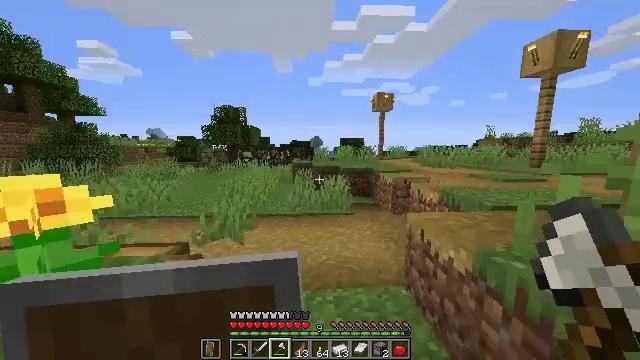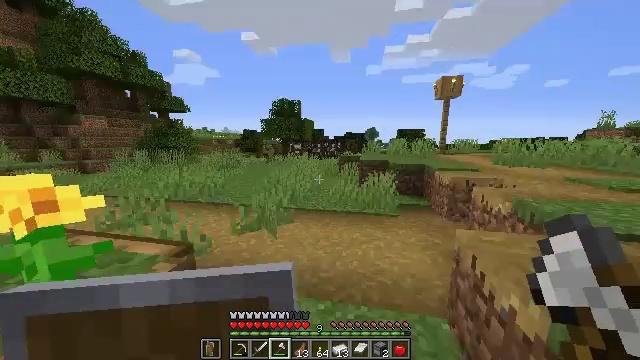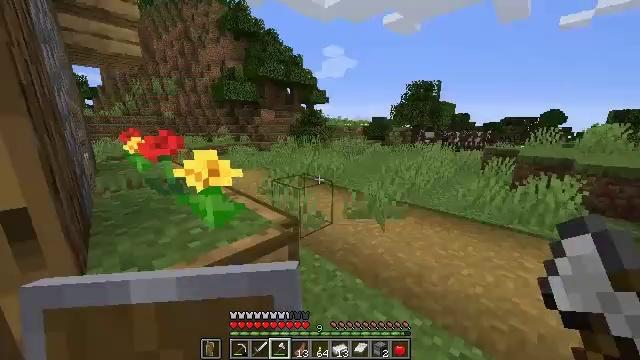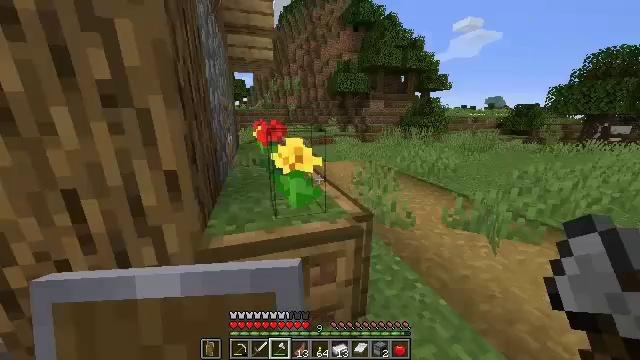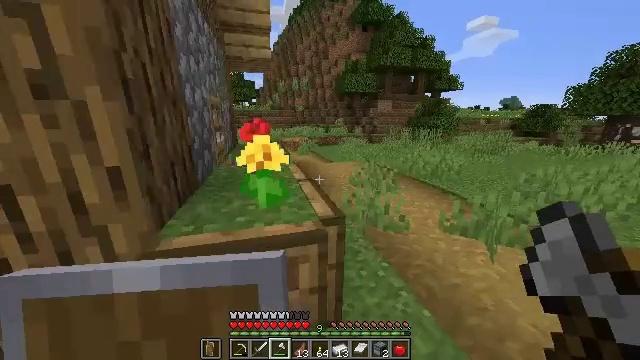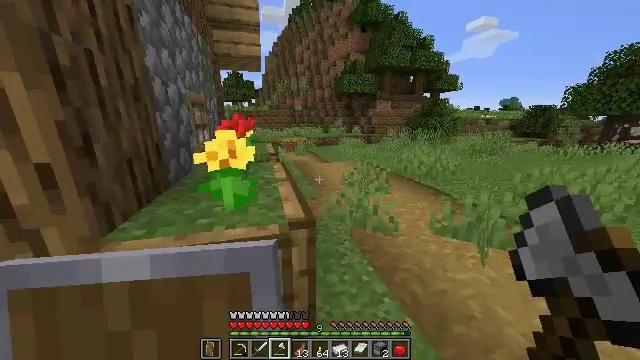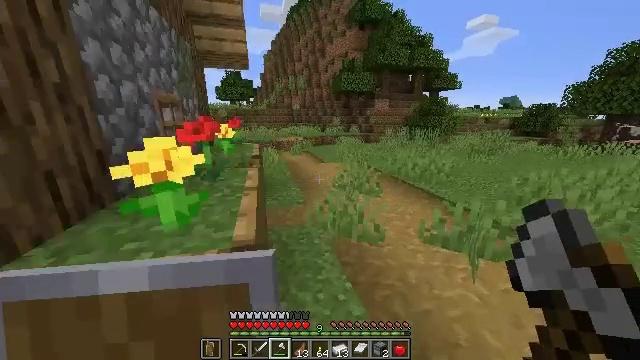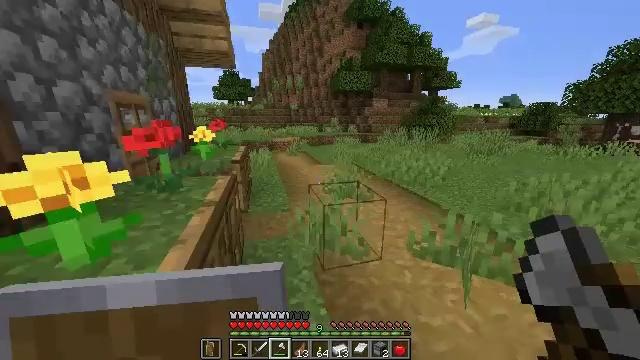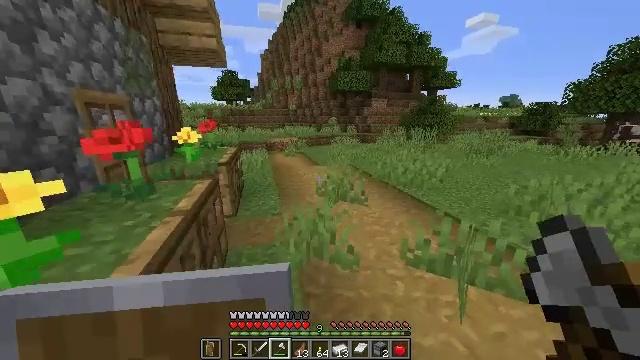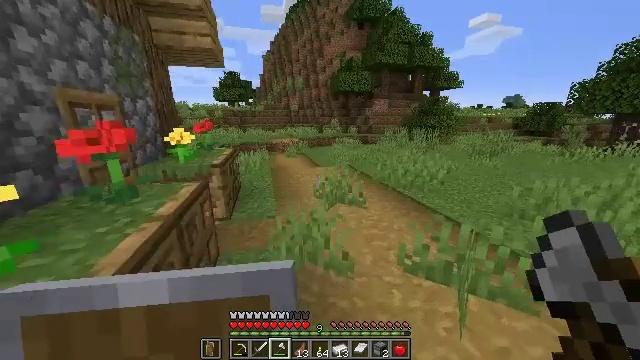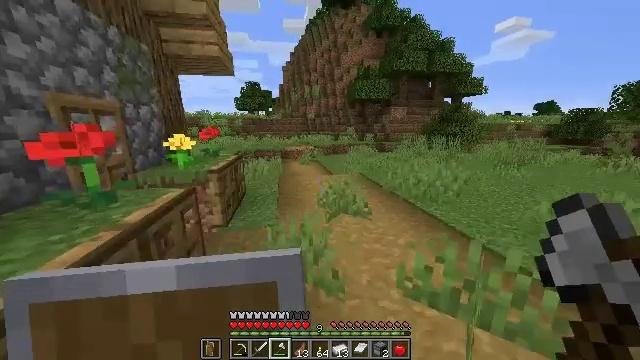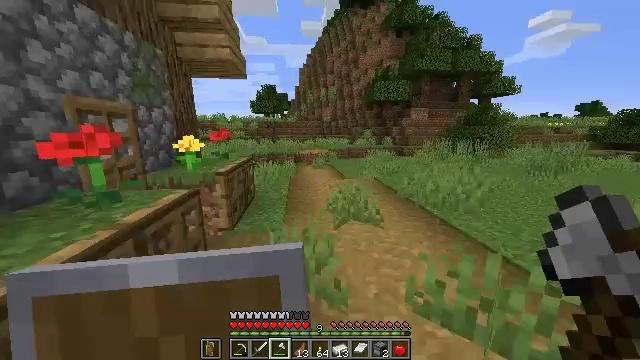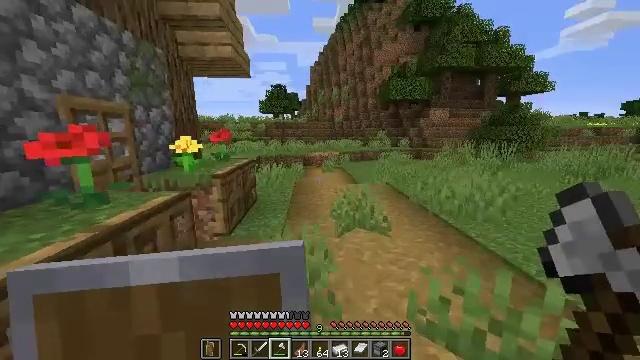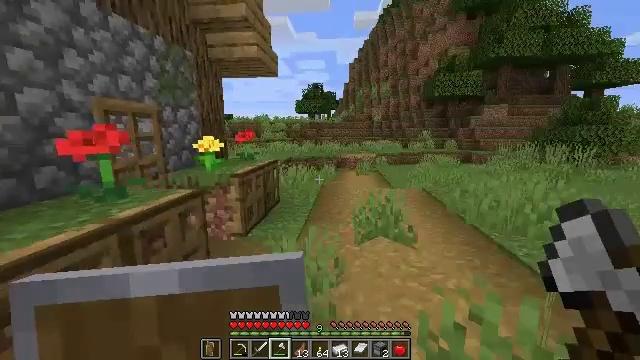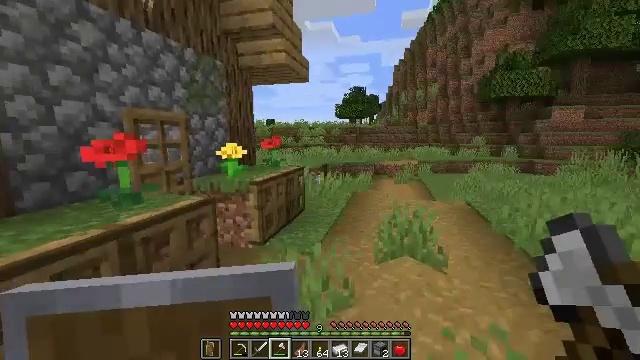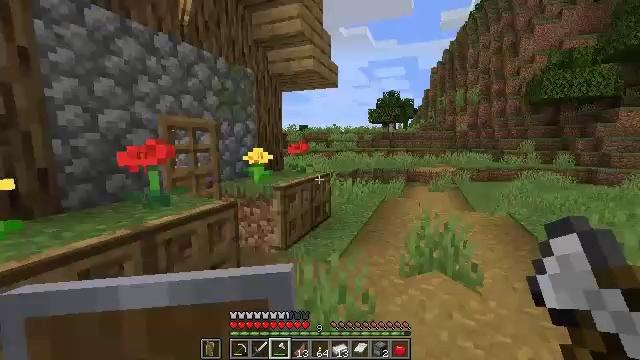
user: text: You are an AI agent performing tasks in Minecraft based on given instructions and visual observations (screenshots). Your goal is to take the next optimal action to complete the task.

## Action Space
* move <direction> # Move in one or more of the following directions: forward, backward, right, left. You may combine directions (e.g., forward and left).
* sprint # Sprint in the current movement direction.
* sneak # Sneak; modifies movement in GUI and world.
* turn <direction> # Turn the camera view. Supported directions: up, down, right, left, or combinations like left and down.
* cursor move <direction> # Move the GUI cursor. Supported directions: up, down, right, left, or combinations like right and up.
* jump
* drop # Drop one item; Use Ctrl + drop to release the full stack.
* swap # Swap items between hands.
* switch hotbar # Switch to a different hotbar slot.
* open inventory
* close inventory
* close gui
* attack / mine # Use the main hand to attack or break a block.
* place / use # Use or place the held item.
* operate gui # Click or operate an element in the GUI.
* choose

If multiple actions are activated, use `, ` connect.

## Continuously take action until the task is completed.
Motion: motion action
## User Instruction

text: Disassemble the ladder.
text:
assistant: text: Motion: move forward and move right, turn left and down
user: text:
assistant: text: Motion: move forward and move right, turn left and down
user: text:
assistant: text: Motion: move forward and move right, turn left and down
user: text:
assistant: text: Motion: move forward and move right, turn left
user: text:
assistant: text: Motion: move forward and move right
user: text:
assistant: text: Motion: move forward and move right
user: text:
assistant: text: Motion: move forward and move right
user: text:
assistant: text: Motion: move forward and move right
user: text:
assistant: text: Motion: move forward and move right
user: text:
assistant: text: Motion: move right, turn left and up
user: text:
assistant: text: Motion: move right, turn left and up
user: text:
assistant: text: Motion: move right, turn left and up
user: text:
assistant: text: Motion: move forward and move right, turn left
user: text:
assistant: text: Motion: move forward and move right, turn left and up
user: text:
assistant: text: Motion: move forward and move right, turn left and up
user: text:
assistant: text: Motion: move forward and move right
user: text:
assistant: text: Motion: move forward and move right, turn left
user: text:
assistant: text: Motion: move forward and move right, turn left
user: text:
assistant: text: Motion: move forward and move right, turn left
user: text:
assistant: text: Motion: move forward and move right, turn left
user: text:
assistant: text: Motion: move forward and move right, turn left
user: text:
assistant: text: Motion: move forward, turn left
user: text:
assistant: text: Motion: move forward, turn left
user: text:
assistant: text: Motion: move forward, turn left
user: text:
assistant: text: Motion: move forward, turn left
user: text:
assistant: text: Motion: move forward
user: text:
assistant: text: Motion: move forward, use / place
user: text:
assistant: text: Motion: move forward, use / place
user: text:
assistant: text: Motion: move forward and move right, use / place
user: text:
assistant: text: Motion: move forward and move right